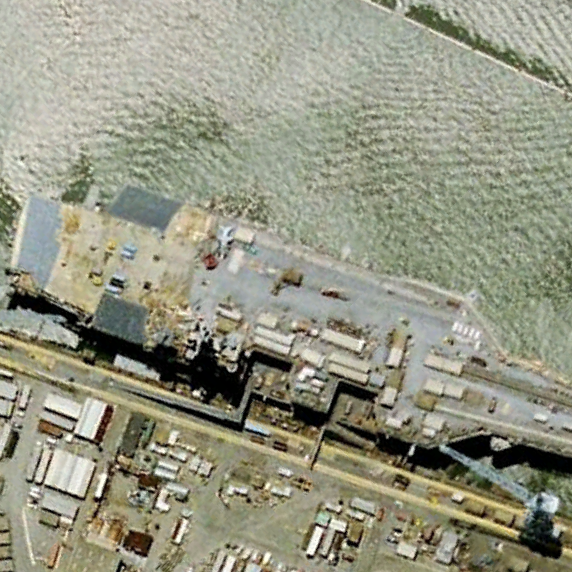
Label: aircraft_carrier